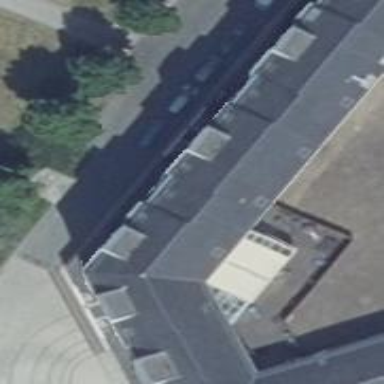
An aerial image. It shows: Building with ridged roof.